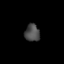
Tissue: lung
Cell type: Myeloid cells
Senescence score: 0.5483
Nuclear area (px): 251
Mean DAPI intensity: 75.191